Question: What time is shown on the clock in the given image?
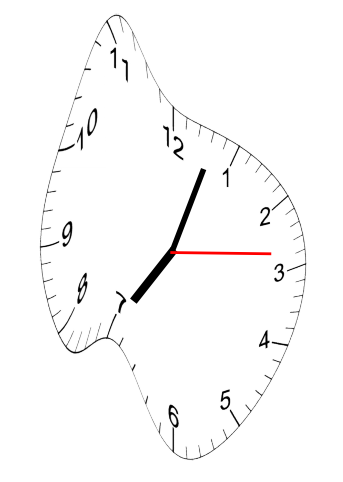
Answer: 07:03:14